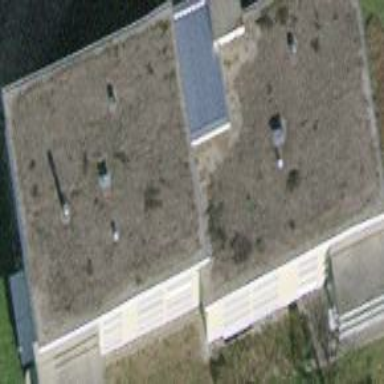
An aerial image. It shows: Skillion roof apartments building.